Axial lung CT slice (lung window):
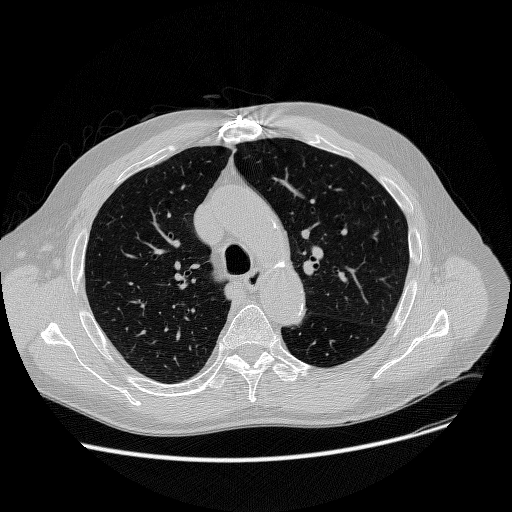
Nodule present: no